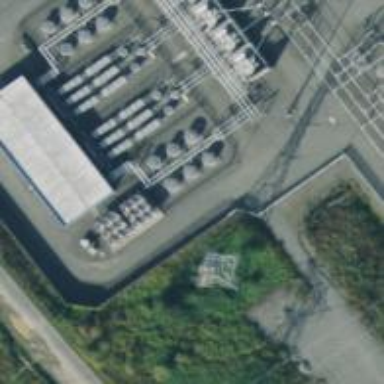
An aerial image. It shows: Outdoor power switch.